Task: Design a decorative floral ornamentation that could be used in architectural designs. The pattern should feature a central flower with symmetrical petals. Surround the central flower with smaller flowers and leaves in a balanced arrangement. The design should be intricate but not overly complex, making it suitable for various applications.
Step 327:
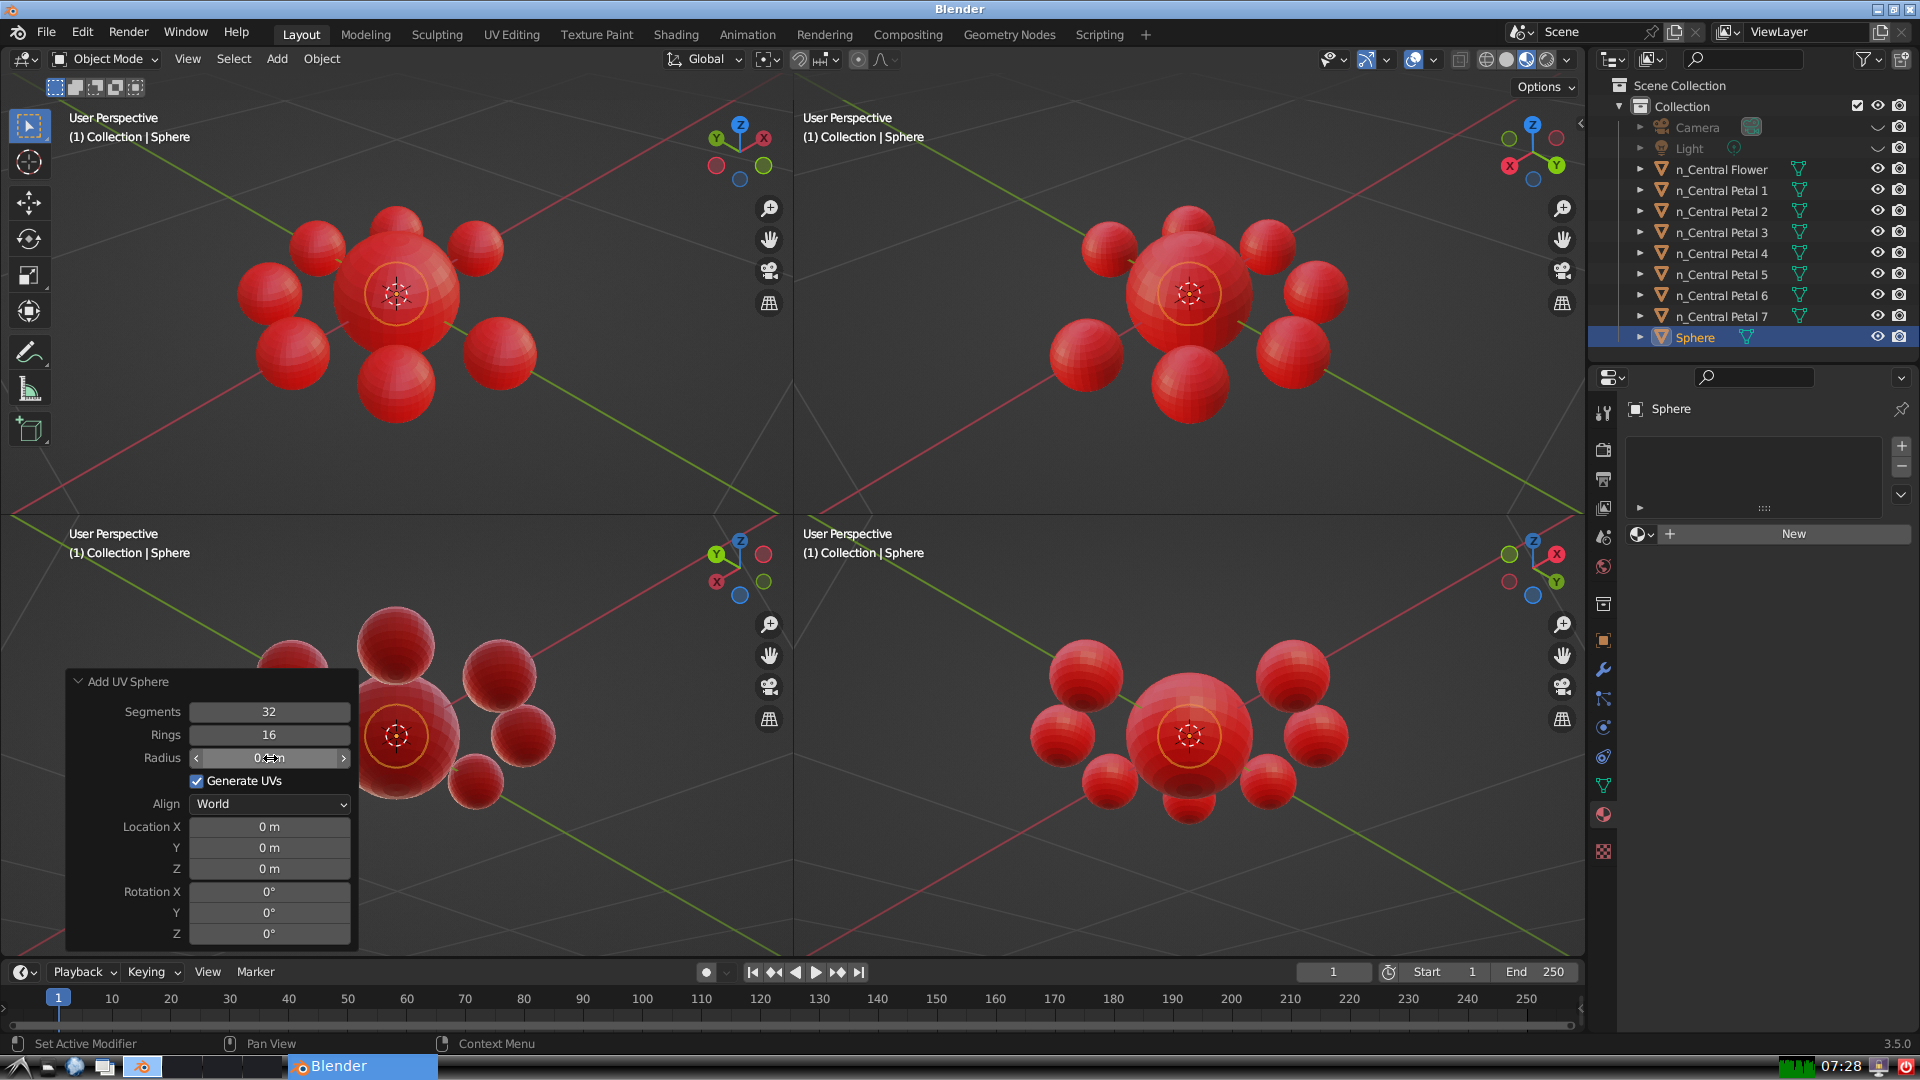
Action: {"mouse_move": [960, 540]}